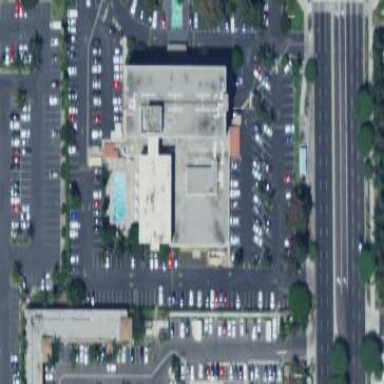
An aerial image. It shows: Hotel building.